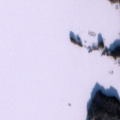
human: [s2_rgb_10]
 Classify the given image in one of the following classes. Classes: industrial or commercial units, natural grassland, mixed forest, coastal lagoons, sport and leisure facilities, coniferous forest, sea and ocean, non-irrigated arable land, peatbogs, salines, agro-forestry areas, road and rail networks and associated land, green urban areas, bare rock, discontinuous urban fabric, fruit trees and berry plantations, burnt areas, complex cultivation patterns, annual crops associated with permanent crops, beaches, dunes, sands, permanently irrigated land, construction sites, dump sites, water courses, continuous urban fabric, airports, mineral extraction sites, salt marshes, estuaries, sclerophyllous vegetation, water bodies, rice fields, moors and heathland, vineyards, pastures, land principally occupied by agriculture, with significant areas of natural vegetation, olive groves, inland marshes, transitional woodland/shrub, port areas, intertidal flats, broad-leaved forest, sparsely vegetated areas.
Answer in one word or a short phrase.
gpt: mixed forest, water bodies